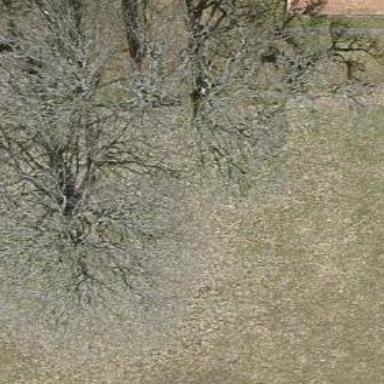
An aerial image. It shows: Beautiful tree in nature.